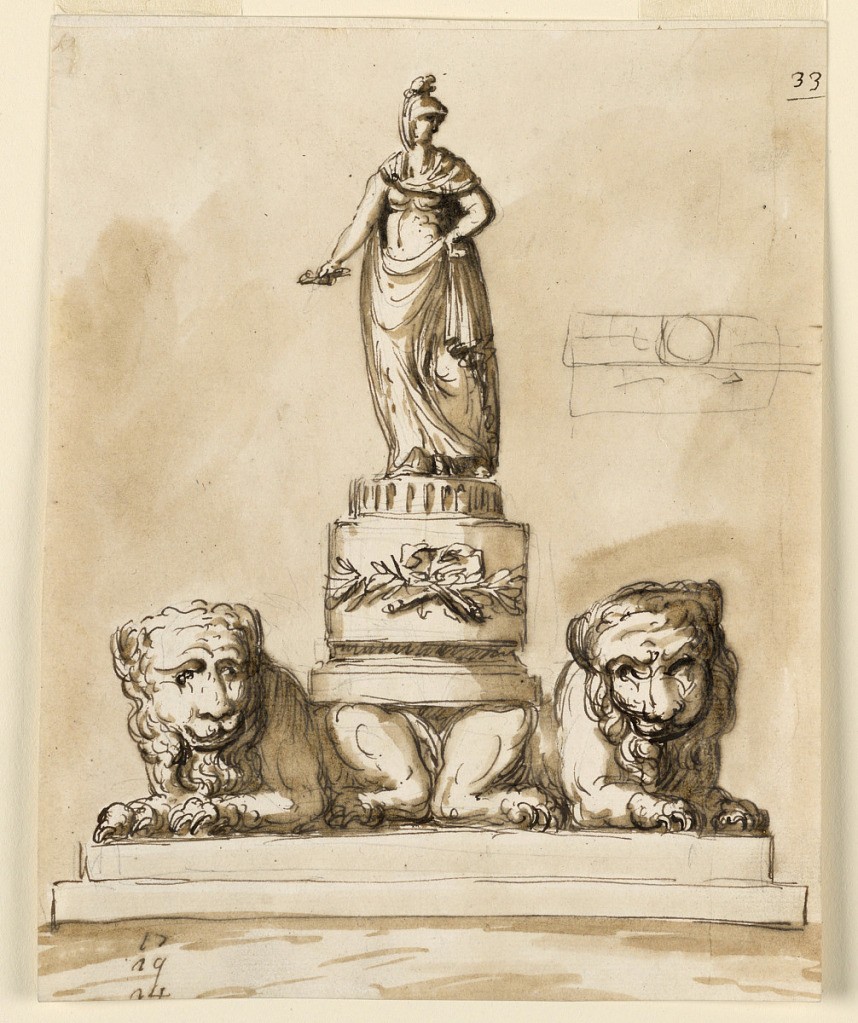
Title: Monument
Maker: Giuseppe Barberi, Italian, 1746–1809
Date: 1746-1809
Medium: Pen and brown ink, brush and brown wash, black chalk on lined off-white laid paper
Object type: Drawing
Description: Two lions crouch obliquely upon a base of two sections. A circular pedestal stands upon their hind parts. A woman with a helmet stands on top. She carries something indistinct in her right hand. A plan is sketched at right. Three figures of an accoutn are written below, at left. Colored background. Water is possibly indicated below.